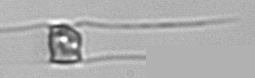
Label: Chaetoceros_danicus